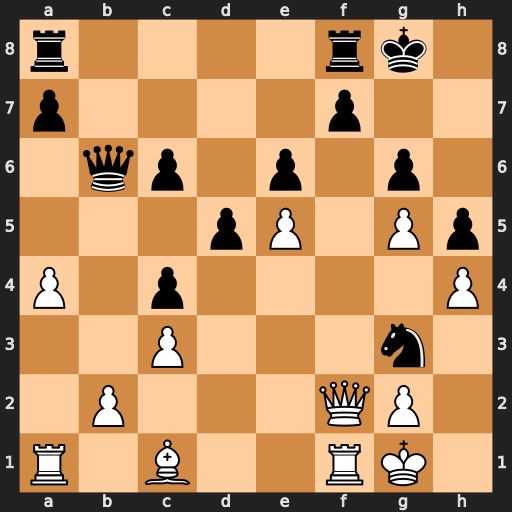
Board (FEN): r4rk1/p4p2/1qp1p1p1/3pP1Pp/P1p4P/2P3n1/1P3QP1/R1B2RK1
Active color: w
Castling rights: -
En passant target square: -
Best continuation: Be3 Ne4 Bxb6 Nxf2 Bxf2